Question: Im trying to sign my apk so I can release an update to my app with this command: 'jarsigner -verbose -sigalg SHA1withRSA -digestalg SHA1 -keystore myrelease-key.keystore CordovaAppreleaseunsigned.apk alias_name' but getting this error:
'''
jarsigner: Certificate chain not found for: !sigalg. !sigalg must reference a valid KeyStore key entry containing a private key and corresponding public key certificate chain.
'''
I've just moved to a new computer so I copied my .keystore file to it. When I do 'keytool -list -v' it seems like it contains the private key, so I dont understand whats wrong.. Is the public key missing?

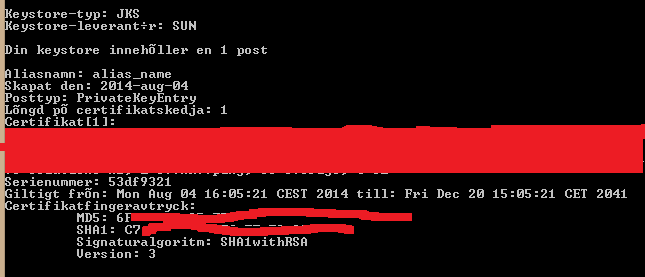
Answer: Obviously it was an encoding issue. The command contained characters that looked similar to a minus sign (ASCII code 0x2D), but actually were one of the many dash or hyphen characters (<URL>.
Because of the wrong character code the first parameter "'-verbose'" was recognised by jarsigner not as an option but as the name of the jar file and "'-sigalg'" was recognised as the alias:
'''
Usage: jarsigner [options] jar-file alias
'''
This explains why the alias in the error message was "'!sigalg'" and not the actual alias from the command and contained an inverted exclamation mark at the beginning (this used to be the "-" in another character set).